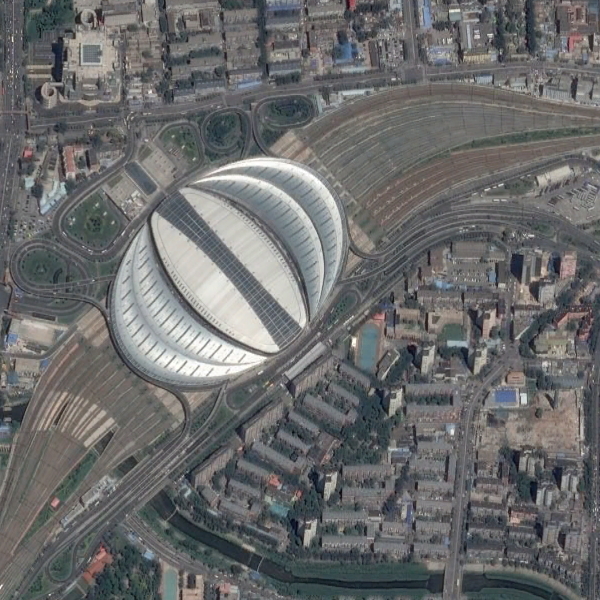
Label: RailwayStation